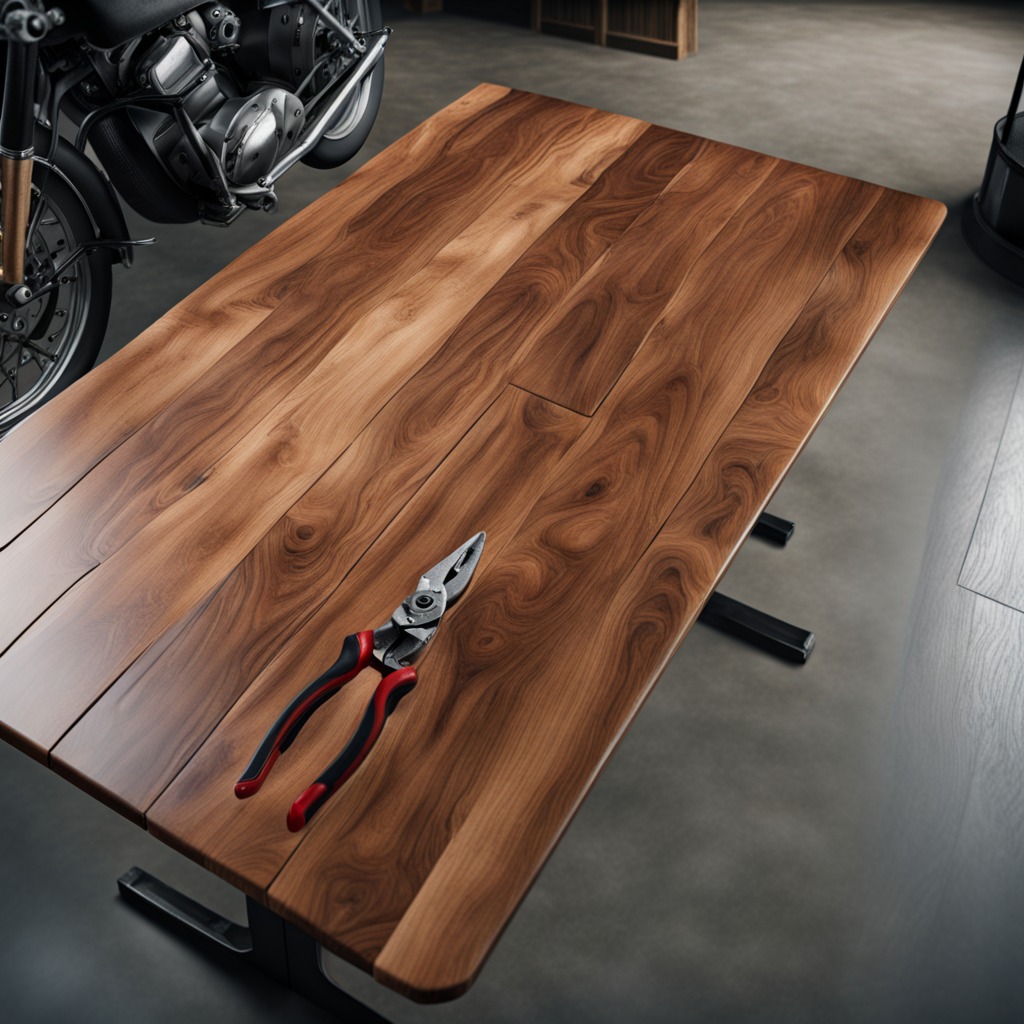
A plier is lying on the wooden table in the garage.